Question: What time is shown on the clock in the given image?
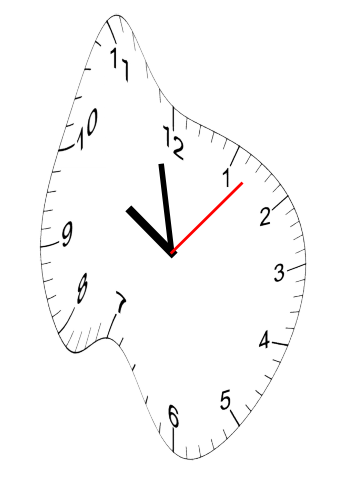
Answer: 09:58:07